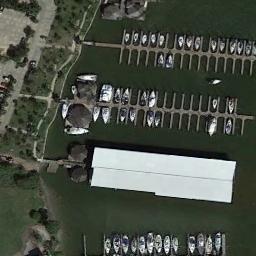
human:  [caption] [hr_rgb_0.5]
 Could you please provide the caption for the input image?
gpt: There are different sizes of ships in the harbor .

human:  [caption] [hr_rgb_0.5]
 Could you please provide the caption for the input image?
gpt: The harbor has some neatly docked boats and a white building is between boats .

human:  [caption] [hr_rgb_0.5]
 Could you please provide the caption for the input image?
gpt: There are many ships in the harbor .

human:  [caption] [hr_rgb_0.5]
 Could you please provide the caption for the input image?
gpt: The harbor surrounded by buildings and lawns has many empty spaces neatly moored with many ships .

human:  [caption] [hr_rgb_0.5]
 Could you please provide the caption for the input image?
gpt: There are many ships and a white building at the harbor .